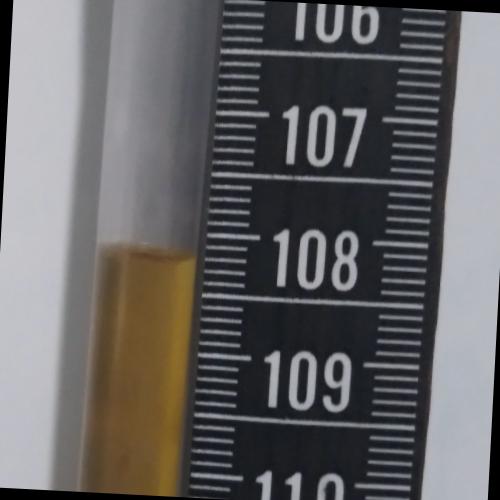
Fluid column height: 108.2 cm